Interaction volume radius: 10 \u00c5
Interaction volume height: 30 \u00c5
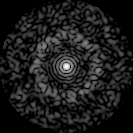
Disorder parameter: 0.8271